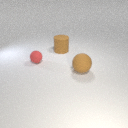
large brown rubber cylinder behind large brown rubber sphere